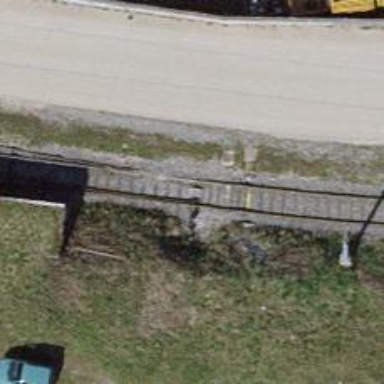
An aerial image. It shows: Railway switch.